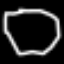
Label: octagon